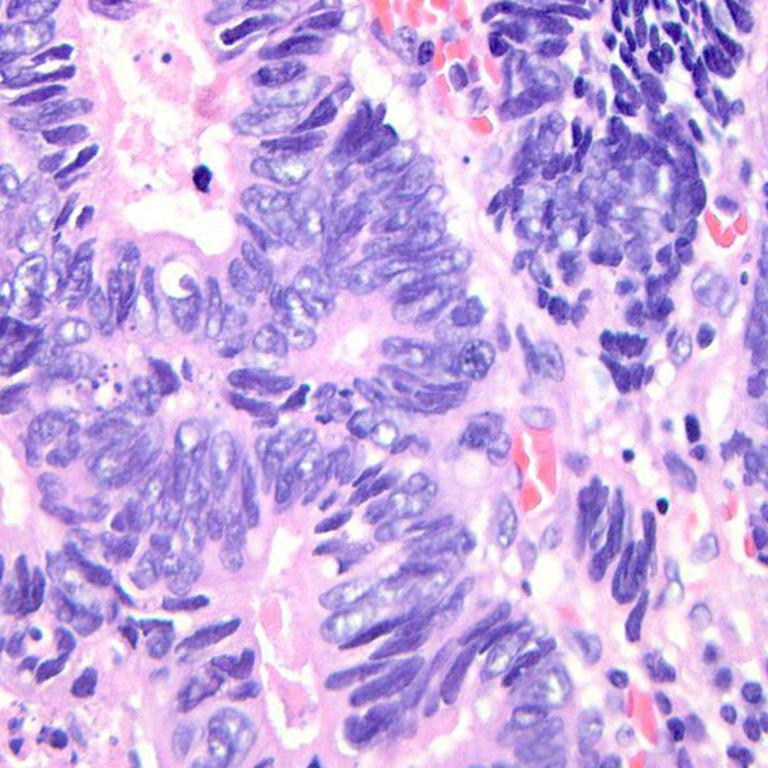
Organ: colon
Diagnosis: adenocarcinomas